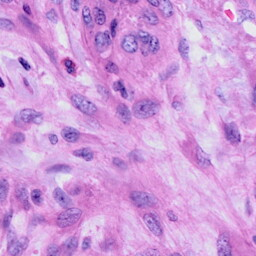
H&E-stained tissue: Cervix